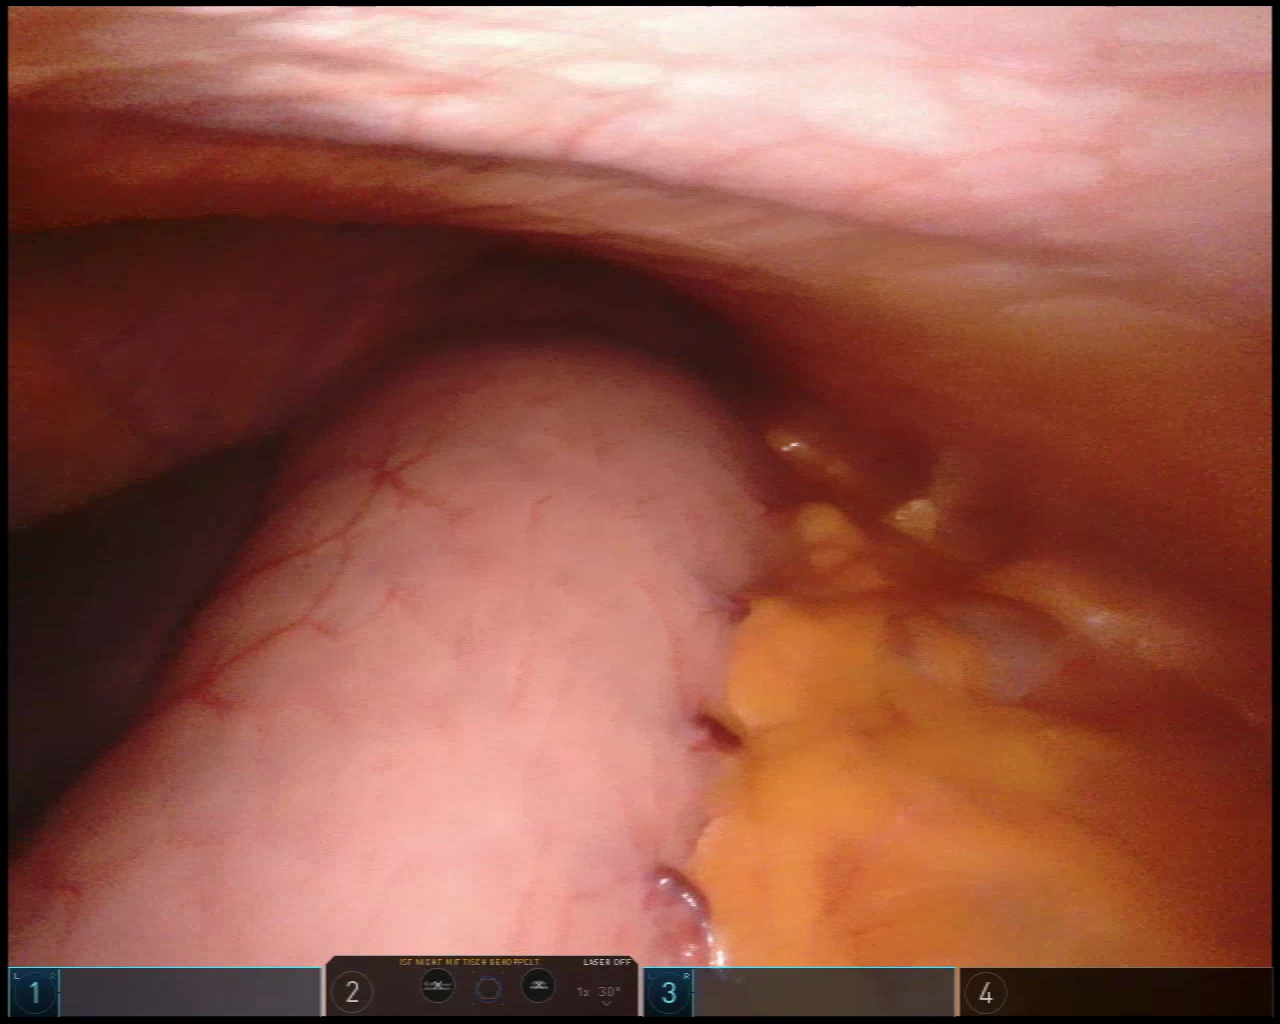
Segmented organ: stomach
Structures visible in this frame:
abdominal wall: yes
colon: yes
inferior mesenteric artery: no
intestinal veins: no
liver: yes
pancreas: no
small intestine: no
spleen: no
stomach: yes
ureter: no
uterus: no
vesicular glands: no